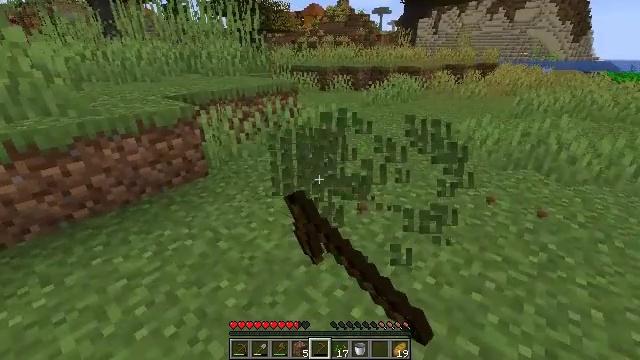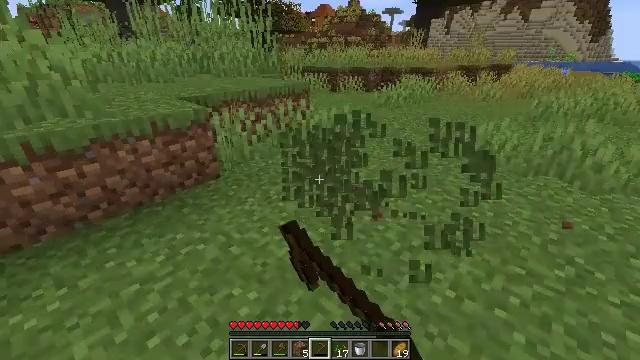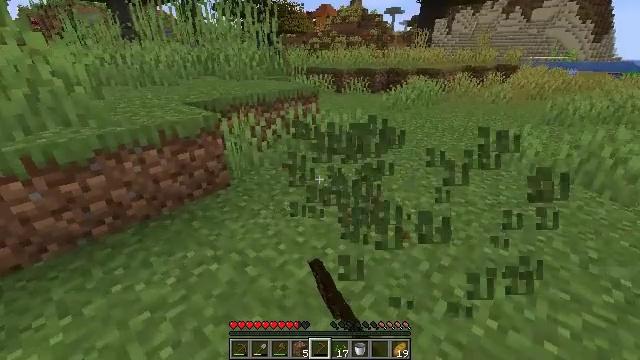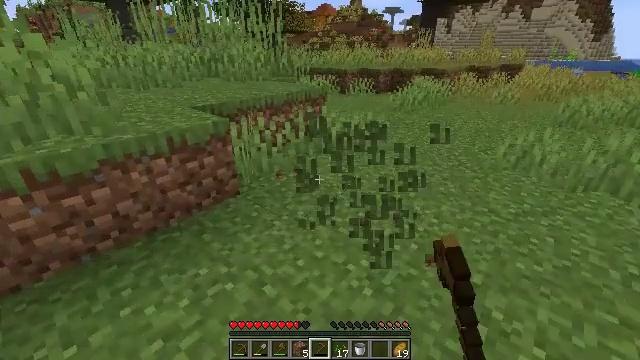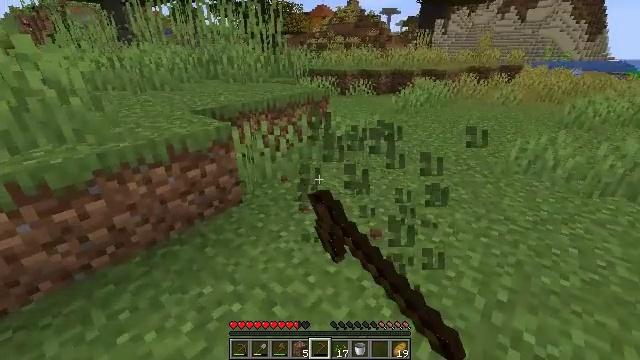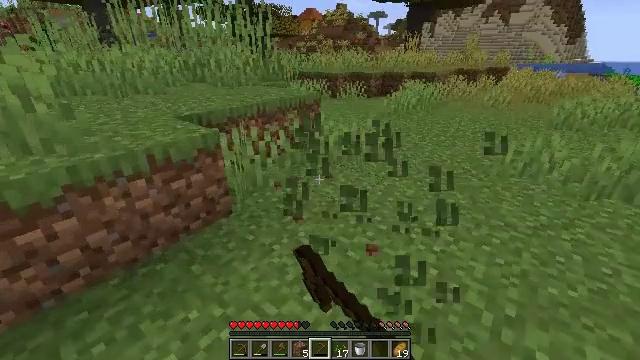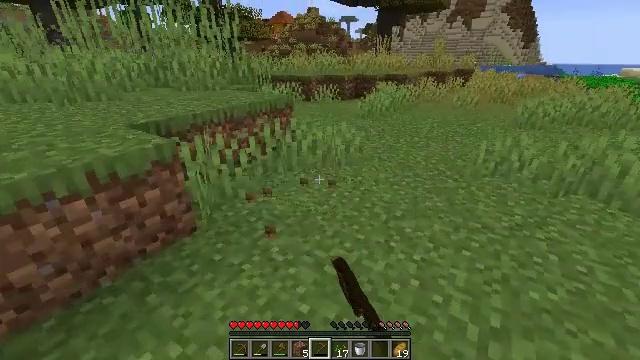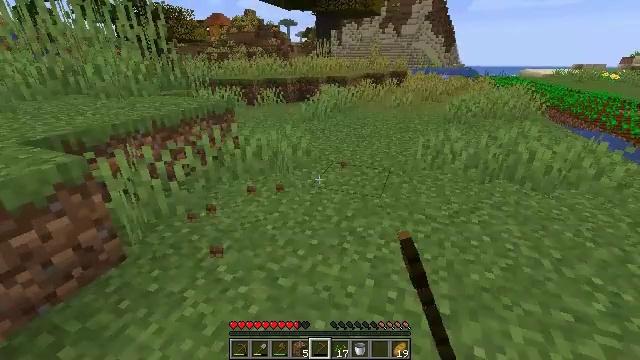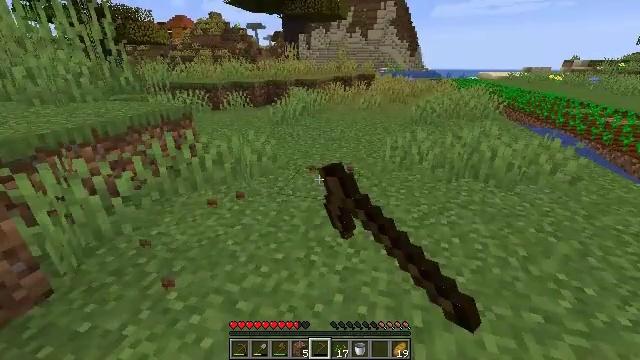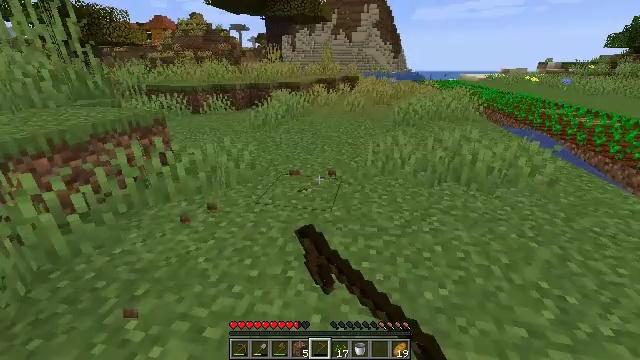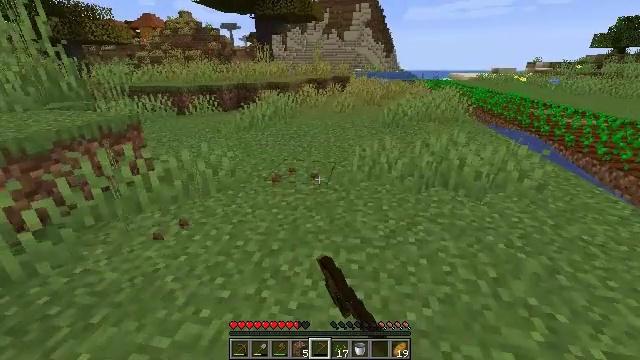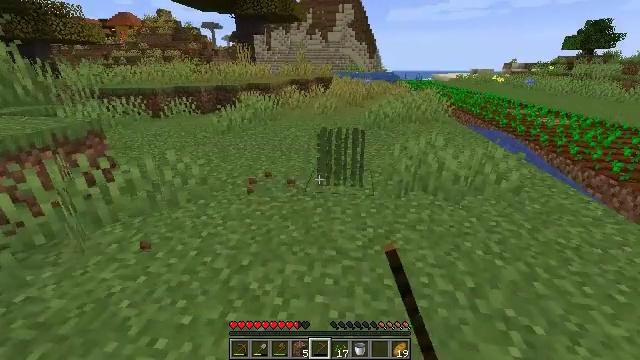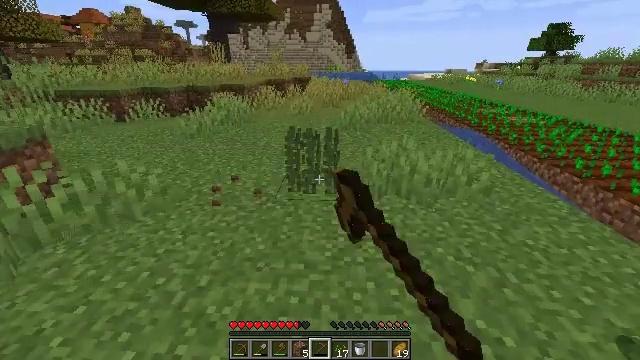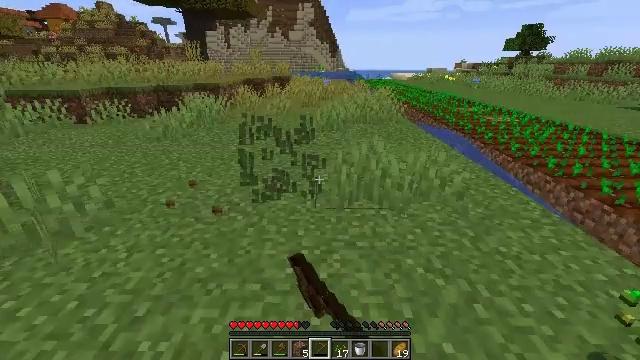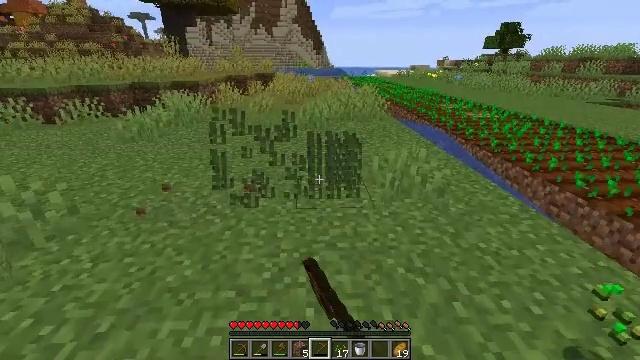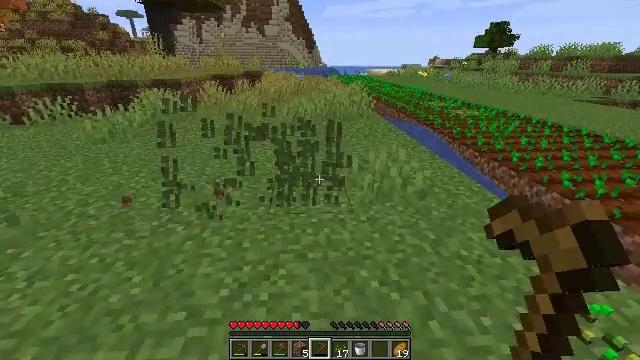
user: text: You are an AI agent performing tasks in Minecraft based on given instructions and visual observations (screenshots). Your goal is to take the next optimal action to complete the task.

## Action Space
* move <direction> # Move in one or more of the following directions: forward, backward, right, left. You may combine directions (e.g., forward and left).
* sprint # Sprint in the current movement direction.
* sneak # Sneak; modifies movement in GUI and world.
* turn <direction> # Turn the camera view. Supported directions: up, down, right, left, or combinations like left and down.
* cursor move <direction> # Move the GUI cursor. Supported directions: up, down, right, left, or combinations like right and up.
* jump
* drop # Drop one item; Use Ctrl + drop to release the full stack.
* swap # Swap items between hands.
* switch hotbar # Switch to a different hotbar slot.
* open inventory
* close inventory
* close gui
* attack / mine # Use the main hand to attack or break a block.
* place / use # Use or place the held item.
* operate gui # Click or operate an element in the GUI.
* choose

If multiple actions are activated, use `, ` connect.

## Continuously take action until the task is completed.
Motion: motion action
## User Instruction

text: Gather grass on the ground.
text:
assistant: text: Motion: move forward and move left, turn left, attack / mine
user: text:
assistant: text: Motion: move forward and move left, attack / mine
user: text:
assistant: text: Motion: move forward and move left, attack / mine
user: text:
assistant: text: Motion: move forward and move left, attack / mine
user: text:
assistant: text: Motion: move forward and move right, turn right, attack / mine
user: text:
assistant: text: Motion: move forward and move right, turn right, attack / mine
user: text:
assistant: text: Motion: move forward and move right, turn right, attack / mine
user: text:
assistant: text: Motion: move forward and move right, turn right, attack / mine
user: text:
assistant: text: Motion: move forward and move right, turn right, attack / mine
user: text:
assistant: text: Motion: move forward and move right, turn right, attack / mine
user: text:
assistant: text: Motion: move forward and move right, turn right, attack / mine
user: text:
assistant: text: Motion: move forward and move right, turn right, attack / mine
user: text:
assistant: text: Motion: move forward and move right, turn right, attack / mine
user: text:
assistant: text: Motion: move forward and move right, turn right, attack / mine
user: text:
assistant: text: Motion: move forward and move right, turn right, attack / mine
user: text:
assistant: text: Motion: move forward and move right, attack / mine
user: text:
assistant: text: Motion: move forward and move right, attack / mine
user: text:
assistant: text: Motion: move forward and move right, turn left, attack / mine
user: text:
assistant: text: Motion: move forward and move right, turn left, attack / mine
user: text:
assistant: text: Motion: move forward and move right, turn left, attack / mine
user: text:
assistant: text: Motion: move forward and move left, turn left, attack / mine
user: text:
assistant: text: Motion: move forward and move left, turn left, attack / mine
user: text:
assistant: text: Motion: move forward and move left, attack / mine
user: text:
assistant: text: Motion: move forward and move left, turn right and down, attack / mine
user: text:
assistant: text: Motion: move forward and move left, turn right and down, attack / mine
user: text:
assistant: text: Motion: move forward and move left, turn right and down, attack / mine
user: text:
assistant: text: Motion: turn right and down, attack / mine
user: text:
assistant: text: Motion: move right, attack / mine
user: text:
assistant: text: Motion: move right, attack / mine
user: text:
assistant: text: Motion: move right, turn left and up, attack / mine